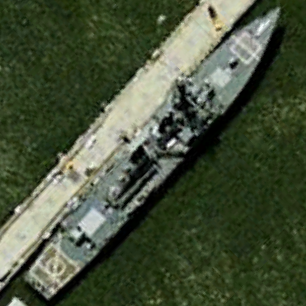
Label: destroyer